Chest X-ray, AP view. Patient: 54 years old, sex M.
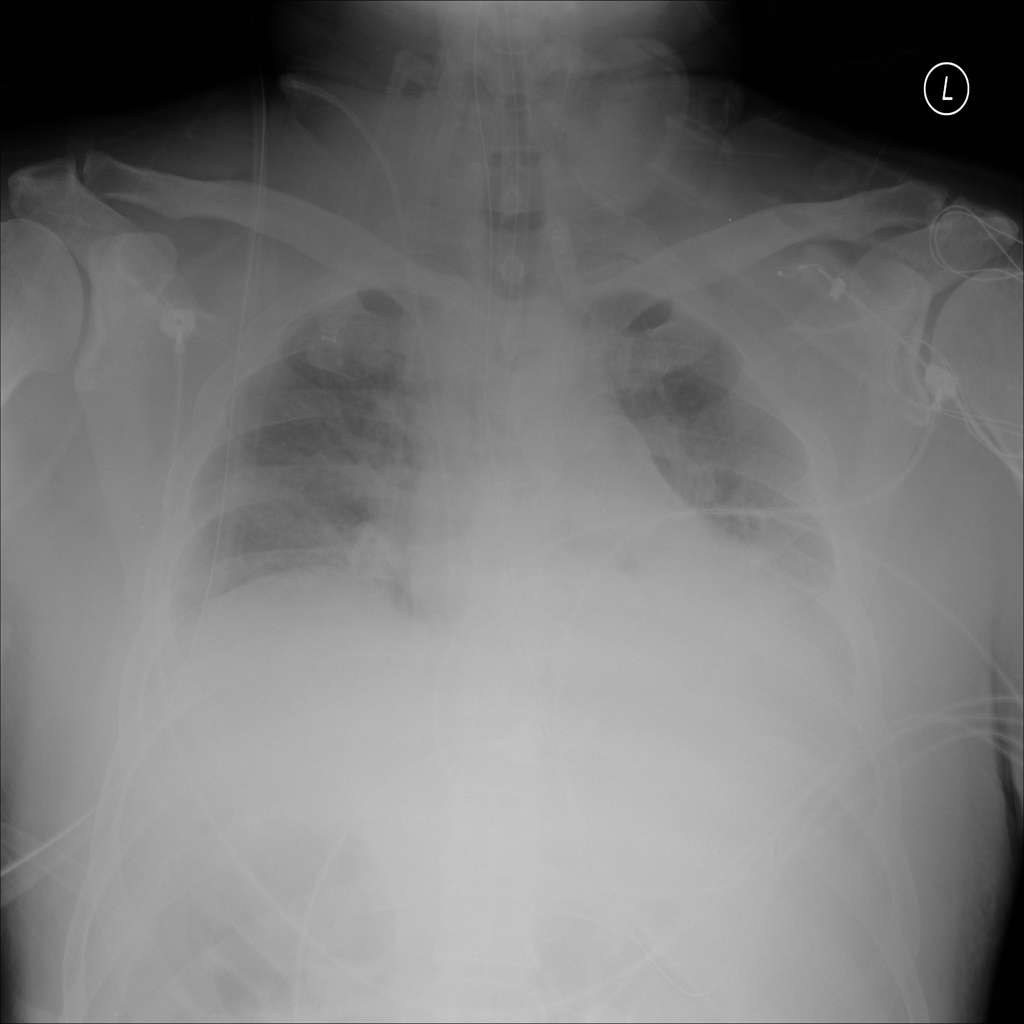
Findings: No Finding